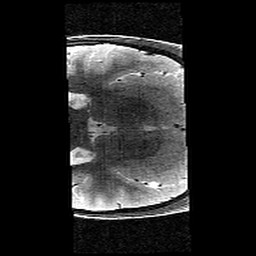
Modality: T2w
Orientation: axial
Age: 11
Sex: male
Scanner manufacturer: siemens
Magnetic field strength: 3 T
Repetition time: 9.23 s
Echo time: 0.067 s